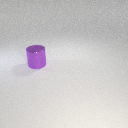
large purple metal cylinder